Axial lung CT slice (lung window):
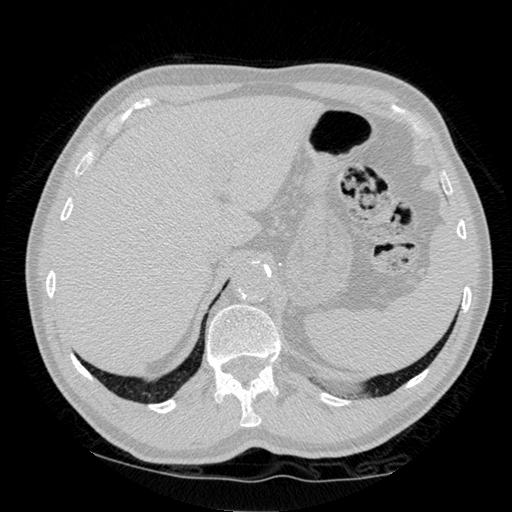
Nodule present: no